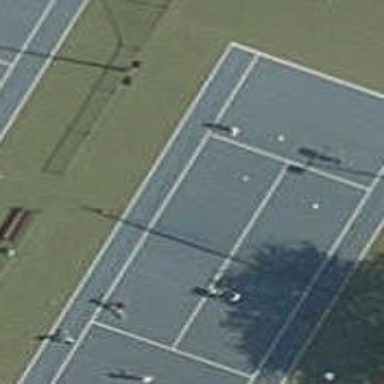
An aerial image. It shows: Tennis court in leisure pitch.